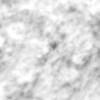
Label: no_change